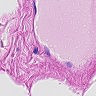
Metastatic tissue present: no